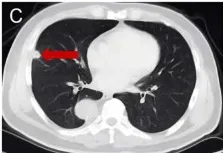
The chest high-resolution computed tomography and pathology of bronchoscopy biopsy. (A-C) The chest high-resolution computed tomography at onset indicated irregular nodular opacities in the upper and lower lobe of the right lung and the middle lobe of left lung (Red arrows).
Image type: radiology (ct)